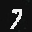
Label: 7